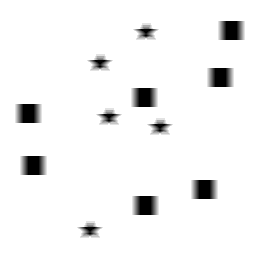
Squares: 7
Triangles: 0
Stars: 5
Total shapes: 12